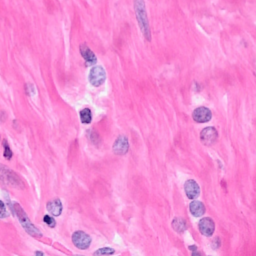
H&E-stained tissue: Breast